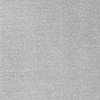
Atmospheric dust classification: dusty